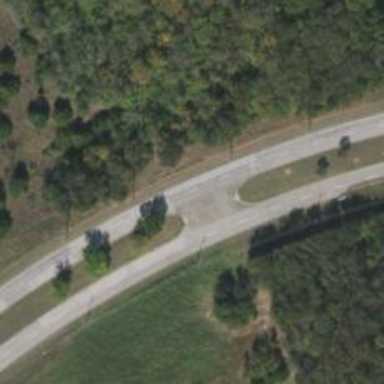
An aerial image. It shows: Secondary link road.